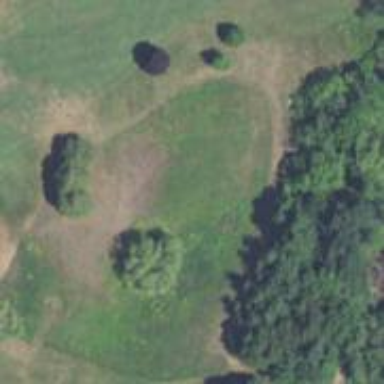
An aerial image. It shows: Golf rough area.